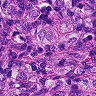
Metastatic tissue present: yes